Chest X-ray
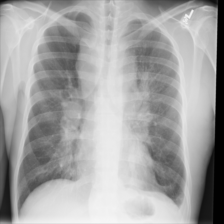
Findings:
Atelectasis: negative
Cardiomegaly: negative
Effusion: positive
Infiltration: negative
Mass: negative
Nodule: negative
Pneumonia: negative
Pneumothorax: negative
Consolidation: negative
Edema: negative
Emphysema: negative
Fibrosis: negative
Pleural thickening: negative
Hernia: negative